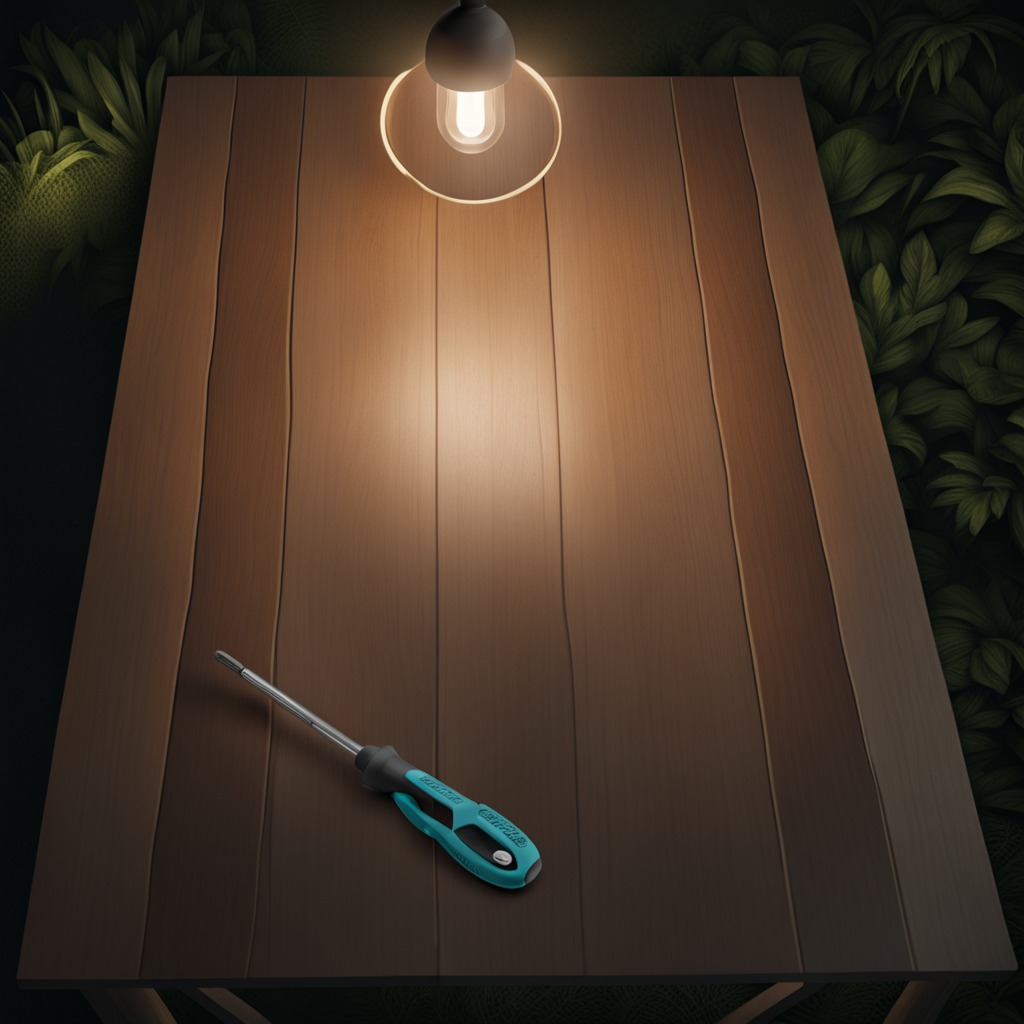
A screwdriver is lying on a wooden table inside a jungle field workshop tent at night.